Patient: sex M, age 58
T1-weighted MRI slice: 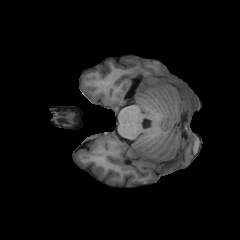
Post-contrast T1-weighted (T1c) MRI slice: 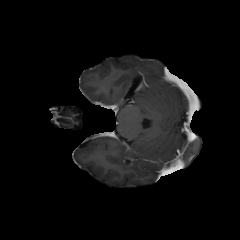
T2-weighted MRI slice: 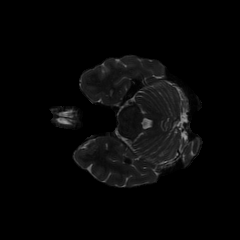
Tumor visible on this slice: no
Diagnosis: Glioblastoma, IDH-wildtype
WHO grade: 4